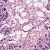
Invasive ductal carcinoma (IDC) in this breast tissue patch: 1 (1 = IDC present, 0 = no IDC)